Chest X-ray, AP view. Patient: 52 years old, sex M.
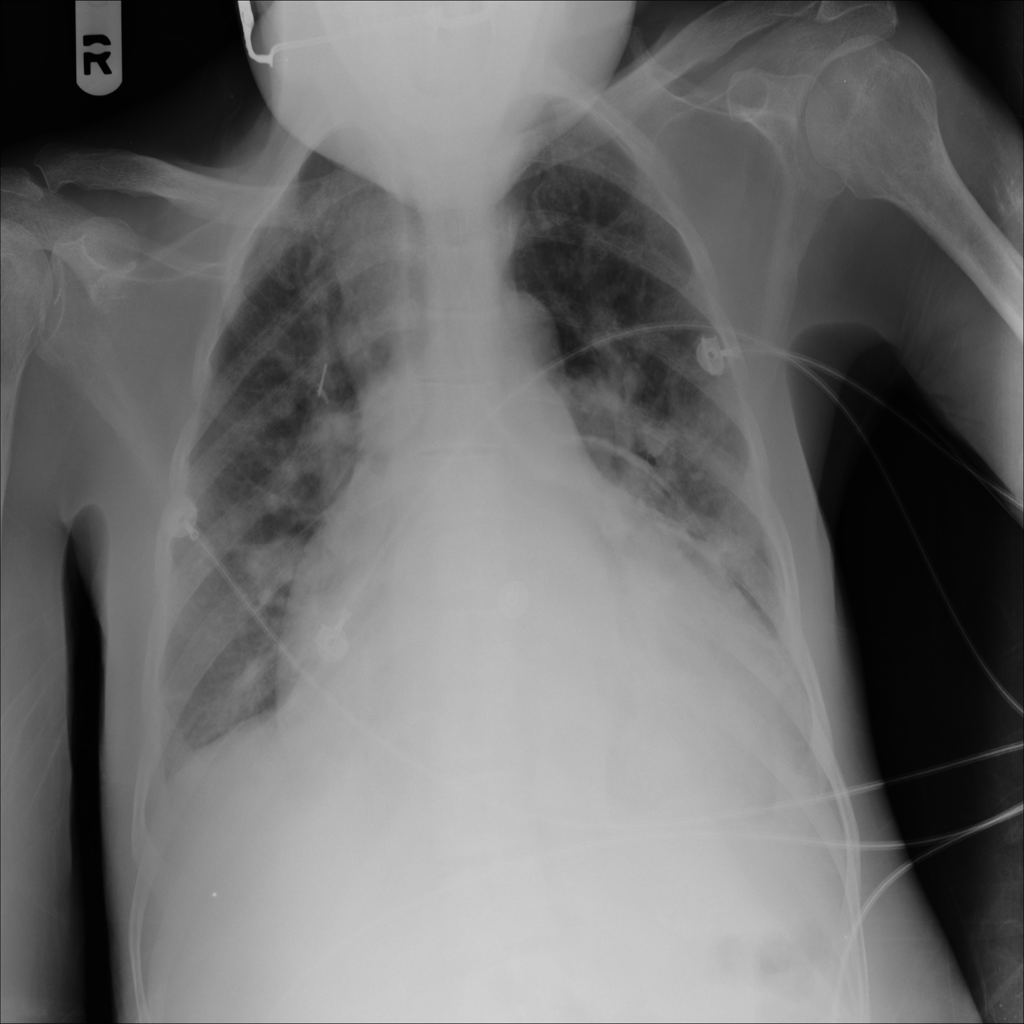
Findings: Cardiomegaly, Effusion, Infiltration